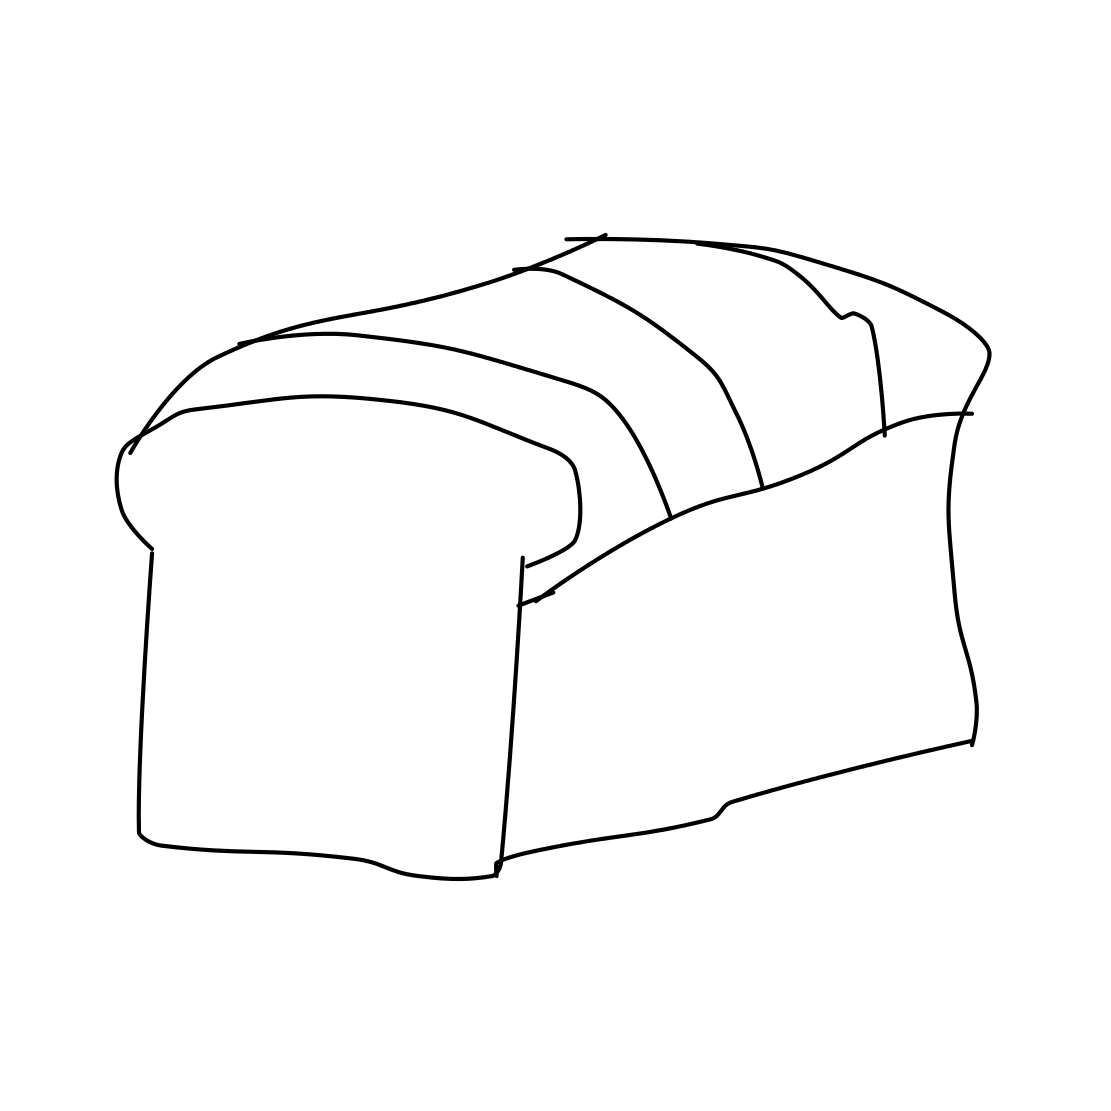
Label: bread